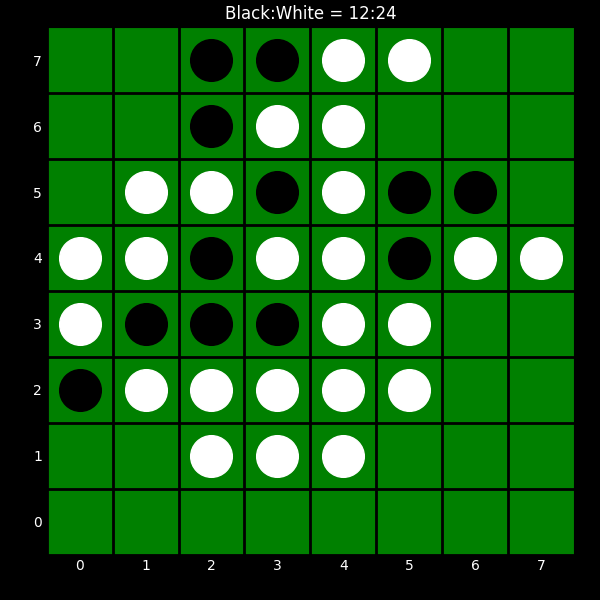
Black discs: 12
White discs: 24